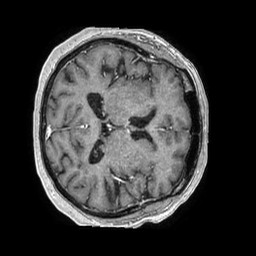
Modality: T1w
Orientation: axial
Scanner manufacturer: philips
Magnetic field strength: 1.5 T
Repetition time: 0.007604 s
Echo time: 0.003467 s